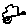
Label: car